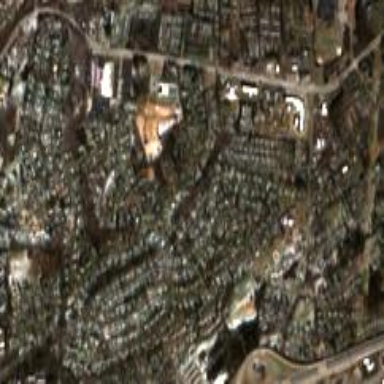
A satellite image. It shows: Urban residential area.